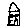
Label: house